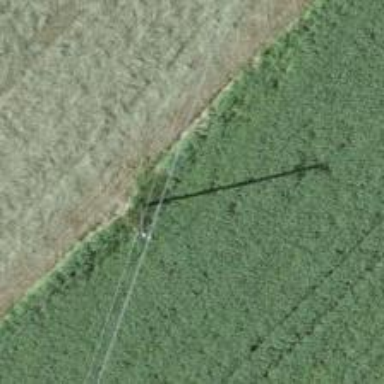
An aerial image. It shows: Power pole.